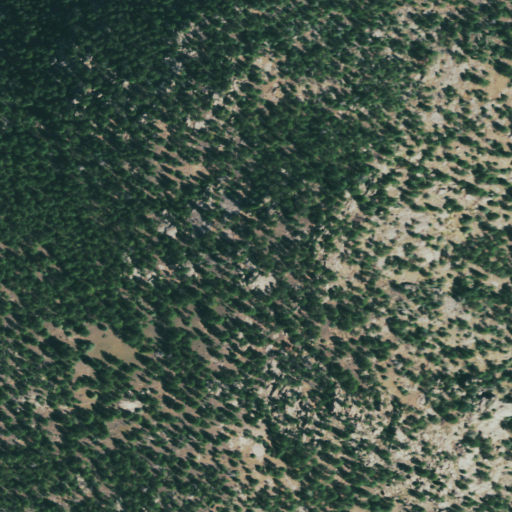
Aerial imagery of mountain in Colorado named Smithy Mountain containing evergreen forest and shrub